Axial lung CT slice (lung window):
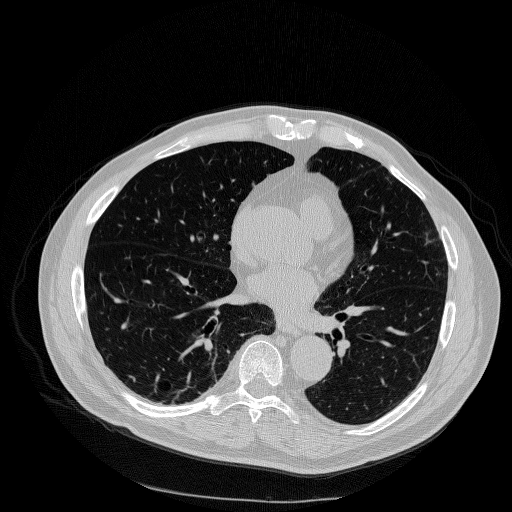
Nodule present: no